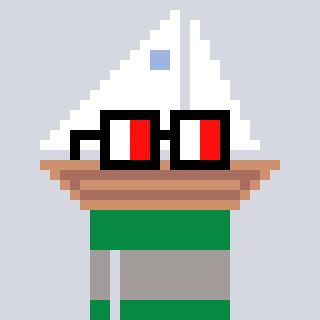
a pixel art character with square glasses with black frames and red eyes, a sailboat-shaped head and a green-colored body on a cool background